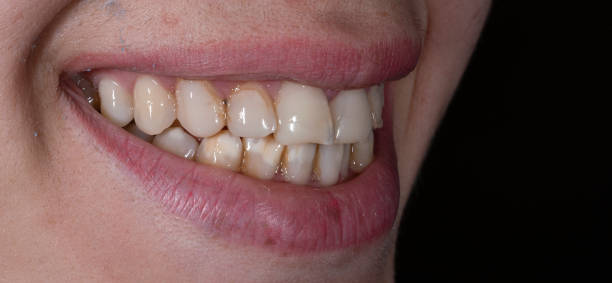
Condition: Calculus